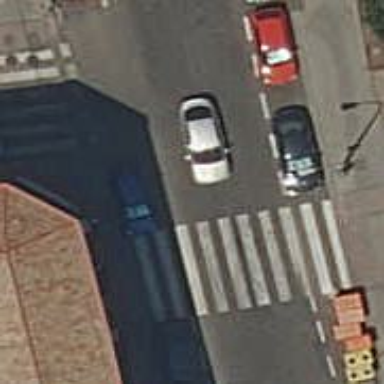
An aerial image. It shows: Marked zebra crossing on the road.